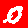
Digit: 0